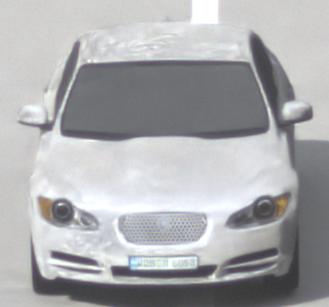
Make: Jaguar
Model: XF 3.0 V6
Detailed model: XF (X250) Limousine
Model produced from: 2010/02
Model produced until: 2010/10
Doors: 4
Color: white
Road condition: dry road
Daytime: morning or afternoon
Contrast: low contrast